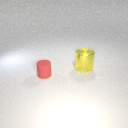
large yellow metal cylinder to the right of small red rubber cylinder